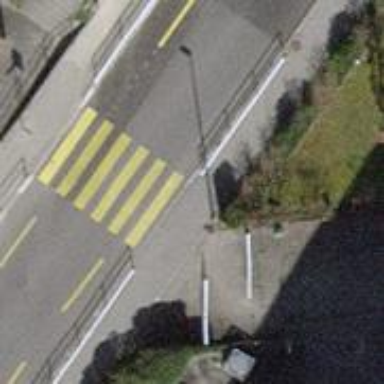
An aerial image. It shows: Asphalt footway.